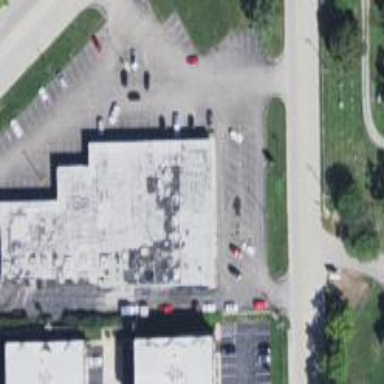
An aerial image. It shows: Convenience shop.